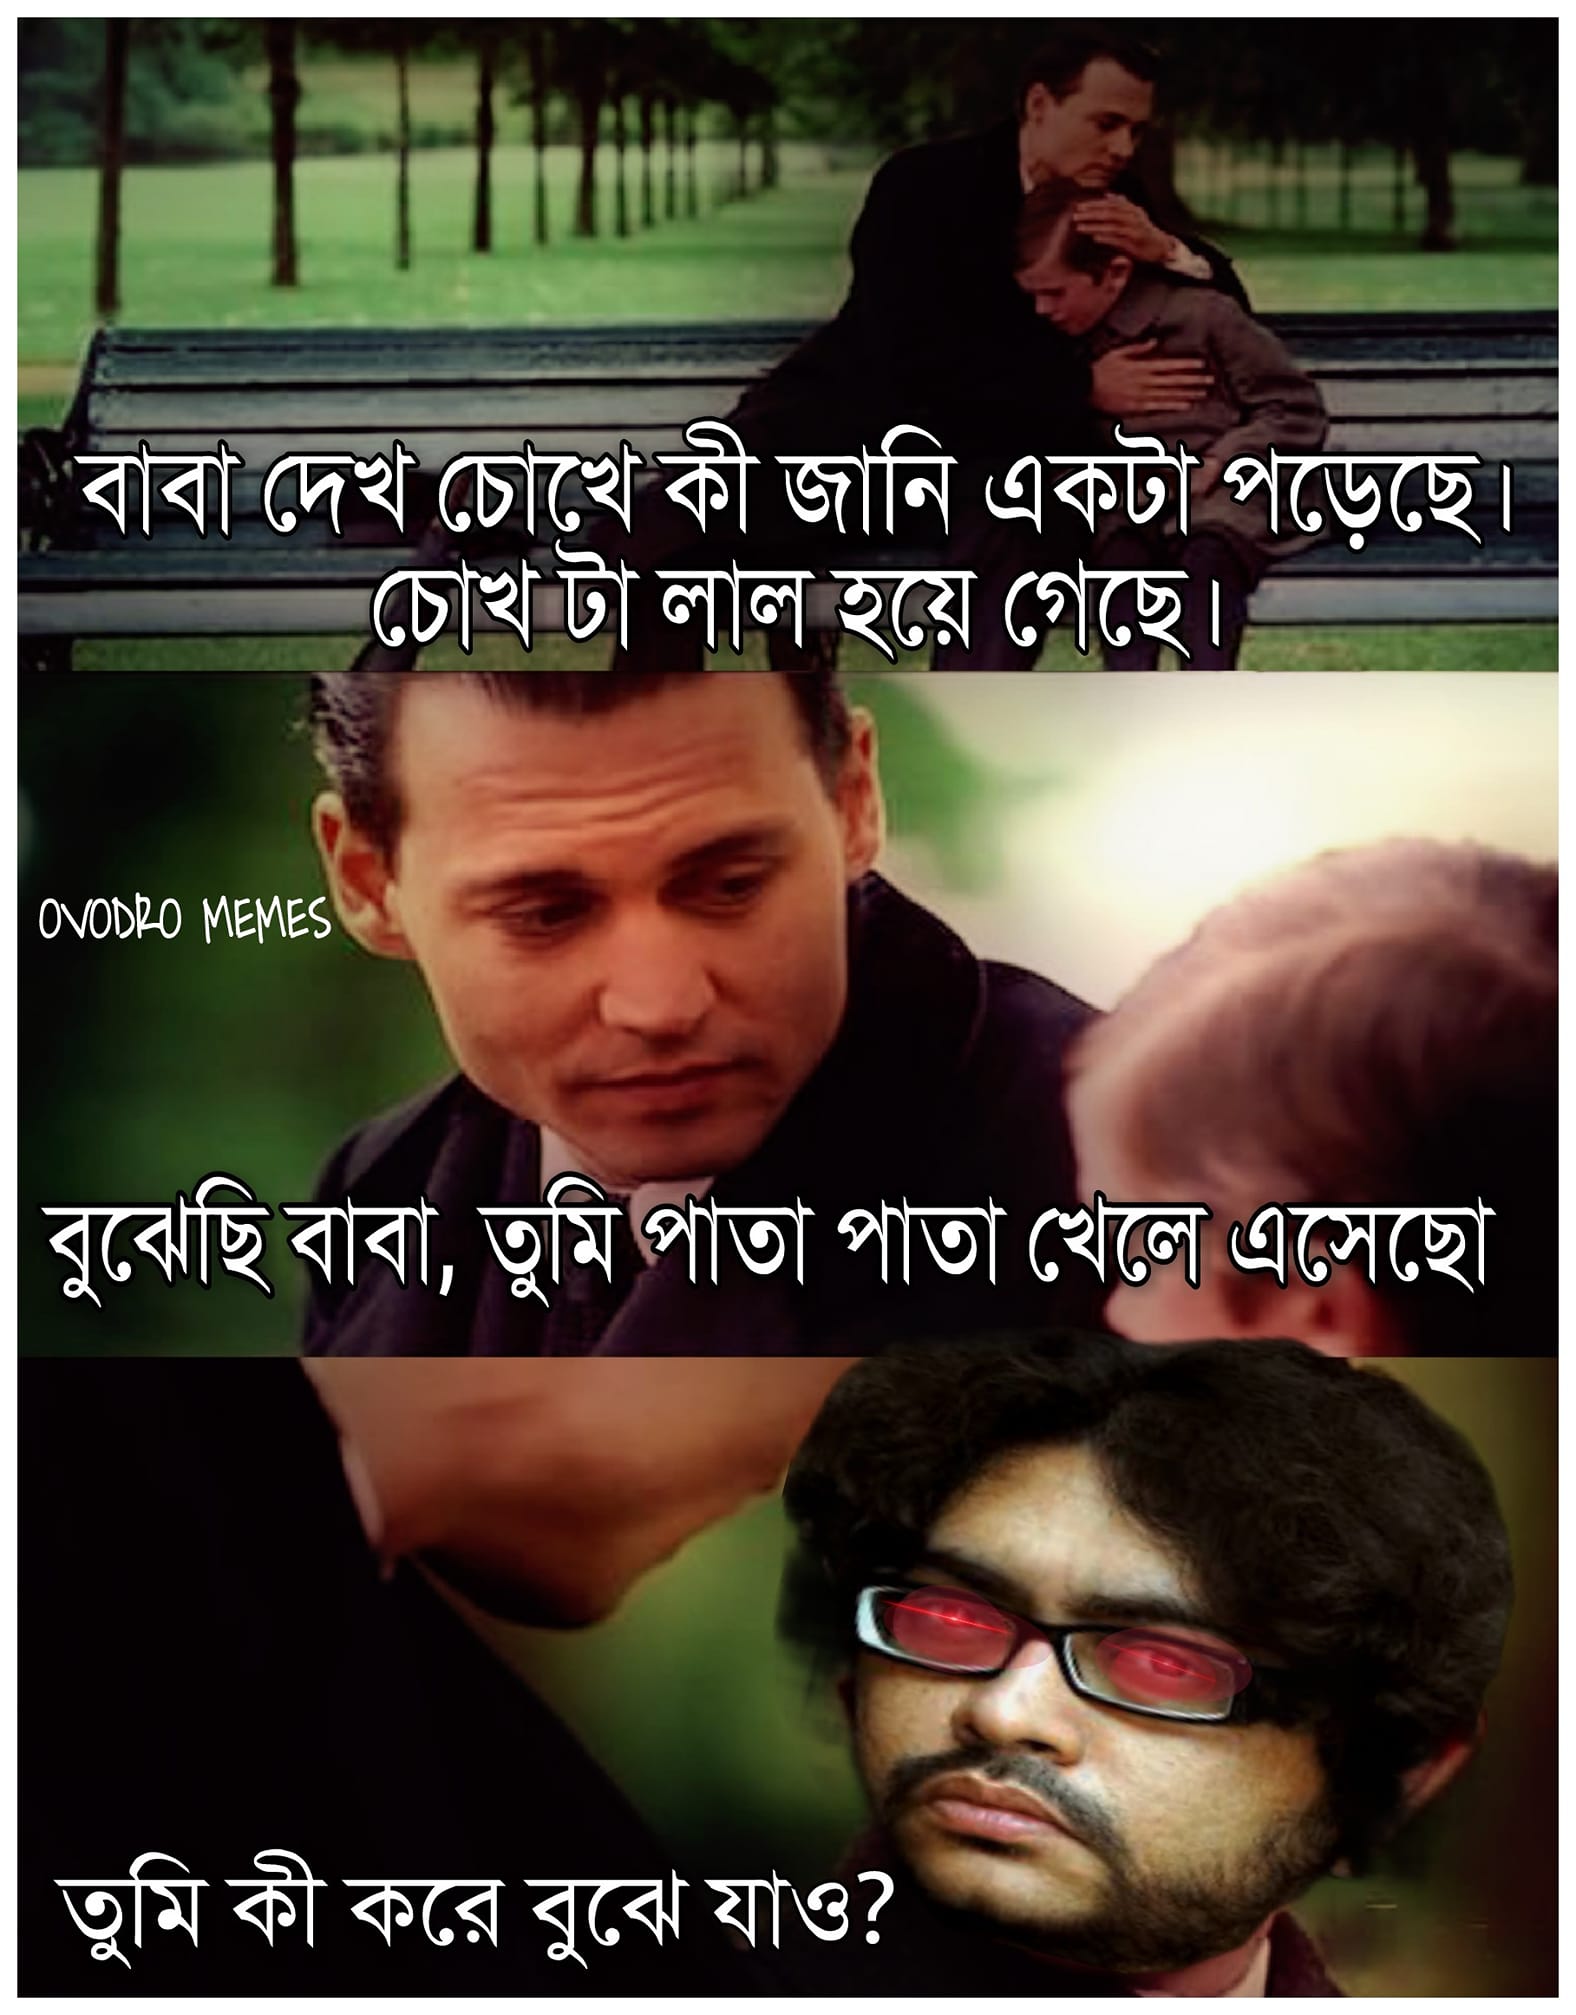
Caption: বাবা দেখ চোখে কী জানি একটা পড়েছে ।   চোখ টা লাল হয়ে গেছে ।     বুঝেছি বাবা, তুমি পাতা পাতা খেলে এসেছো    তুমি কী করে বুঝে যাও ?
Label: hate